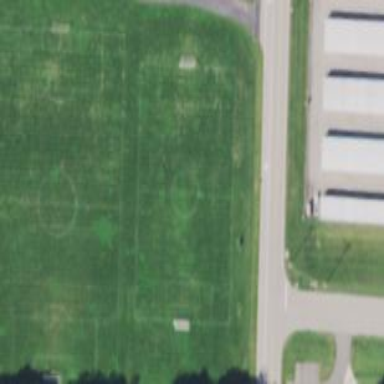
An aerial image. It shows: Soccer pitch for leisureland activities.